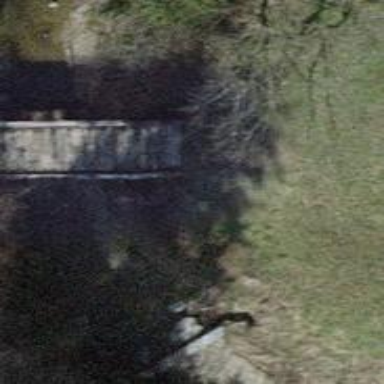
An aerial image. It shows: Track road on bridge.